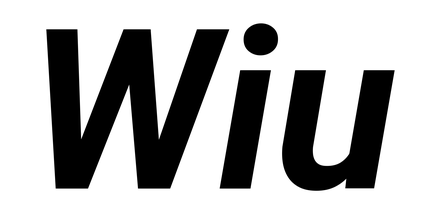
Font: Roboto-Italic_Bold_Italic